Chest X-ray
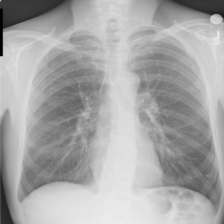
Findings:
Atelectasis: negative
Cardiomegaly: negative
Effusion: negative
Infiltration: negative
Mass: negative
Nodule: negative
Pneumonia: negative
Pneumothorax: negative
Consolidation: negative
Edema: negative
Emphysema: negative
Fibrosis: negative
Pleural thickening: negative
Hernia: negative